Question: I am currently looking for a good middleware to build a solution to for a monitoring and maintenance system. We are tasked with the challenge to monitor, gather data from and maintain a distributed system consisting of up to 10,000 individual nodes.
The system is clustered into groups of 5-20 nodes. Each group produces data (as a team) by processing incoming sensor data. Each group has a dedicated node (blue boxes) acting as a facade/proxy for the group, exposing data and state from the group to the outside world. These clusters are geographically separated and may connect to the outside world over different networks (one may run over fiber, another over 3G/Satellite). It is likely we will experience both shorter (seconds/minutes) and longer (hours) outages. The data is persisted by each cluster locally.
This data needs to be collected (continuously and reliably) by external & centralized server(s) (green boxes) for further processing, analysis and viewing by various clients (orange boxes). Also, we need to monitor the state of all nodes through each groups proxy node. It is not required to monitor each node directly, even though it would be good if the middleware could support that (handle heartbeat/state messages from ~10,000 nodes). In case of proxy failure, other methods are available to pinpoint individual nodes.
Furthermore, we need to be able to interact with each node to tweak settings etc. but that seems to be more easily solved since that is mostly manually handled per-node when needed. Some batch tweaking may be needed, but all-in-all it looks like a standard RPC situation (Web Service or alike). Of course, if the middleware can handle this too, via some Request/Response mechanism that would be a plus.

- - - - - - - - -
We are looking for a solution that can handle the communication between primarily proxy nodes (blue) and servers (green) for the data publishing/polling/downloading and from clients (orange) to individual nodes (RPC style) for tweaking settings.
There seems to be a lot of discussions and recommendations for the reversed situation; distributing data from server(s) to many clients, but it has been harder to find information related to the described situation. The general solution seems to be to use SNMP, Nagios, Ganglia etc. to monitor and modify large number of nodes, but the tricky part for us is the data gathering.
We have briefly looked at solutions like DDS, ZeroMQ, RabbitMQ (broker needed on all nodes?), SNMP, various monitoring tools, Web Services (JSON-RPC, REST/Protocol Buffers) etc.
, do you have any recommendations for an easy-to-use, robust, stable, light, cross-platform, cross-language middleware (or other) solution that would fit the bill? As simple as possible but not simpler.
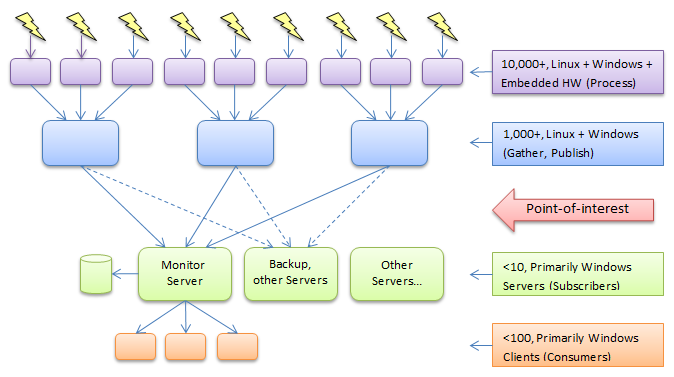
Answer: Seems ZeroMQ will fit the bill easily, with no central infrastructure to manage. Since your monitoring servers are fixed, it's really quite a simple problem to solve. This section in the 0MQ Guide may help:
<URL>
You mention "reliability", but could you specify the actual set of failures you want to recover? If you are using TCP then the network is by definition "reliable" already.